Question: Using AngularJS-1.2.26 directive ng-class, am attempting to override Bootstrap 3.2 CSS rules for dropdown-menu & dropdown-header, but my new font-size, padding, margin are not effecting html display.
I am using AJS1.2.26 ng-class successfully to override (BS3 base classes) navbar-brand, navbar-nav among others using AJS techniques such as follows:
'''
<a data-ng-class="settings.navbarBrandDensity" class="navbar-brand" ui-sref="home">App</a>
<ul data-ng-class="settings.navbarNavDensity" class="nav navbar-nav">
<span data-ng-class="{invisible: settings.displayDensity != 'comfortable'}"> class="fa fa-check fa-fw" </span>&nbsp;&nbsp;Comfortable</a>
'''
I have a Plunker that shows navbar working, but dropdown not working:
<URL>
In the Plunker above click on the Gear Icon (e.g., setting) to switch between Comfortable Cozy, Compact and navbar will change, but associated dropdown will not.
The variables displayDensity, navbarBrandDensity, navbarNavDensity are initialized in .run of MainController, and in .controller I setup $watches. The basic idea is to implament something like the GMail Comfortable, Cozy, Compact feature.
'''
.run ...
$rootScope.settings = {
displayDensity: 'cozy',
navbarDensity: 'navbar-cozy',
navbarNavDensity: 'navbar-nav-cozy',
navbarBrandDensity: 'navbar-brand-cozy',
navbarToggleDensity: 'navbar-toggle-cozy',
faIconDensity: '',
dropdownMenuDensity: 'dropdown-menu-cozy',
dropdownHeaderDensity: 'dropdown-header-cozy'
};
.controller ...
$scope.$watch('settings.displayDensity', function() {
$scope.settings.navbarDensity = 'navbar-' + $scope.settings.displayDensity;
$scope.settings.navbarNavDensity = 'navbar-nav-' + $scope.settings.displayDensity;
$scope.settings.navbarBrandDensity = 'navbar-brand-' + $scope.settings.displayDensity;
$scope.settings.navbarToggleDensity = 'navbar-toggle-' + $scope.settings.displayDensity;
$scope.settings.faIconDensity = 'fa-icon-' + $scope.settings.displayDensity;
$scope.settings.dropdownMenuDensity = 'dropdown-menu-' + $scope.settings.displayDensity;
$scope.settings.dropdownHeaderDensity = 'dropdown-header-' + $scope.settings.displayDensity;
});
'''
Below in dropdown-menu-cozy are the default values from BS3, and in dropdown-menu-comfortable are new rules I want to apply when user clicks on 'Comfortable'
'''
dropdown-menu-cozy {
padding: 5px 0;
margin: 2px 0 0;
font-size: 14px;
}
dropdown-menu-comfortable {
padding: 10px 0 !important;
margin: 4px 0 0 !important;
font-size: 18px !important;
/* font-size: inherit !important; */
}
'''
Here is a screenshot from Chrome development tools that shows when I eliminate (i.e., un-check) the values for font-size, padding, margin which I end up with, then things look ok. (the un-check causes dropdown to inherit rules I've sucessfully changed in navbar parent) I am using pestiside CSS debug library to get those line/boxes around elements in picture.

CSS sort of drive me nuts! I'am a programmer baby! If anyone can look through the small Plunker and see some better approach it would be appreciated.
Maybe there are limitations to ng-class I am not aware of or fixes in later varsions of AJS (have not tried 1.3.x because of IE project limitations)
I can produce a complete GitHub using Yeoman, Grunt, Bower if someone is interested in this Comfortable, Cozy, Compact manipulation of BS3.
If there are already existing CSS files (projects) out there that Compact or Expand BS3 padding, margins I would certainly be interested!
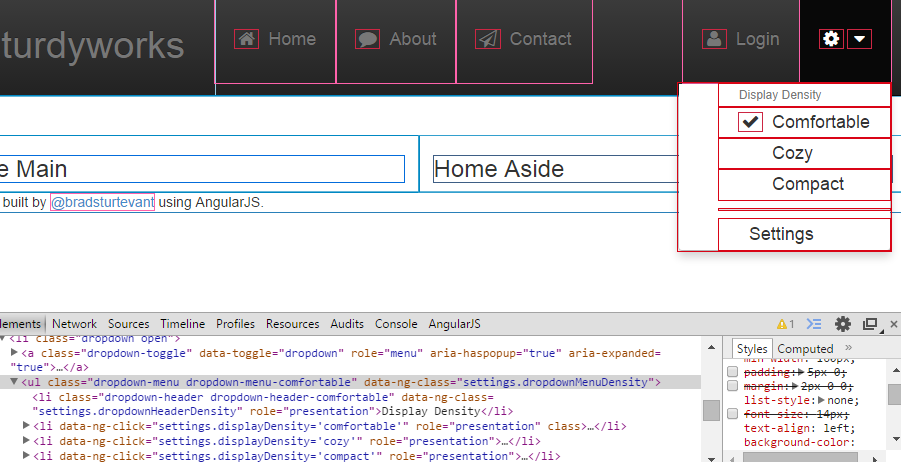
Answer: Simple but nasty mistake :
you forgot the 'dot' in your css indicating classes
simply replace all
'''
dropdown-menu-... {
...
}
'''
with
'''
.dropdown-menu-... {
...
}
'''